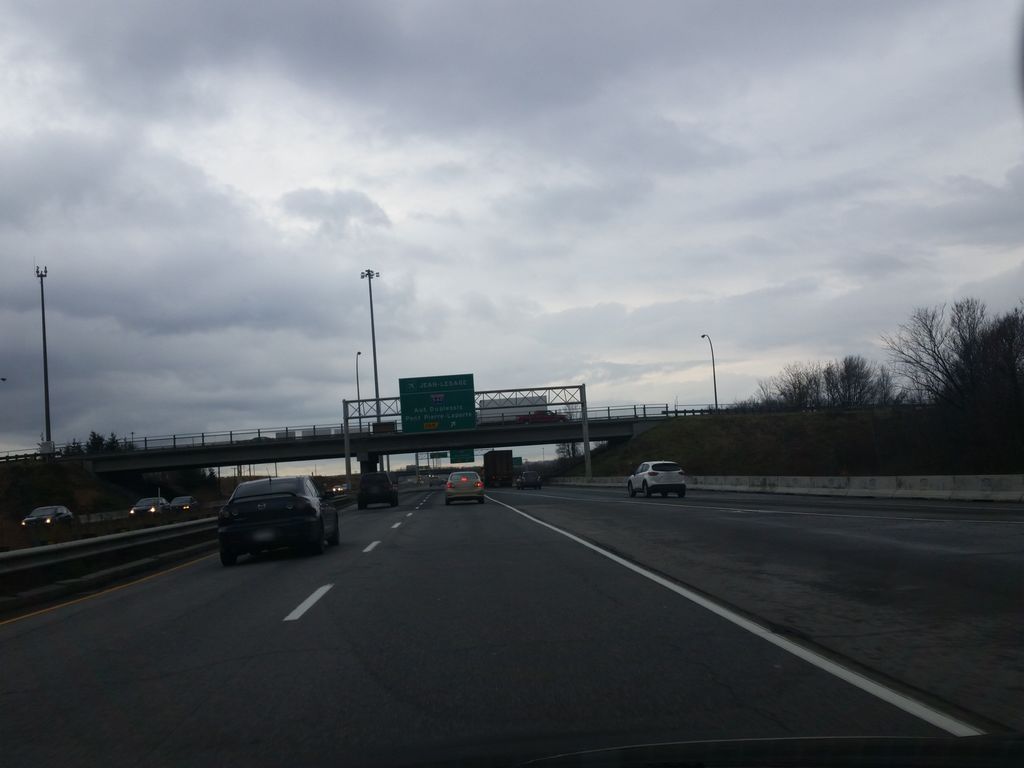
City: quebec_city